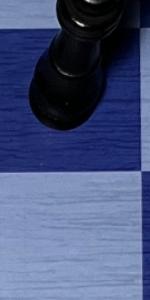
Label: Empty